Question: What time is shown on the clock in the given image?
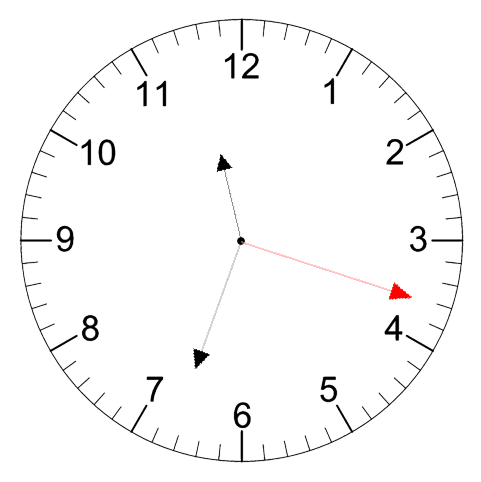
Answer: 11:33:18